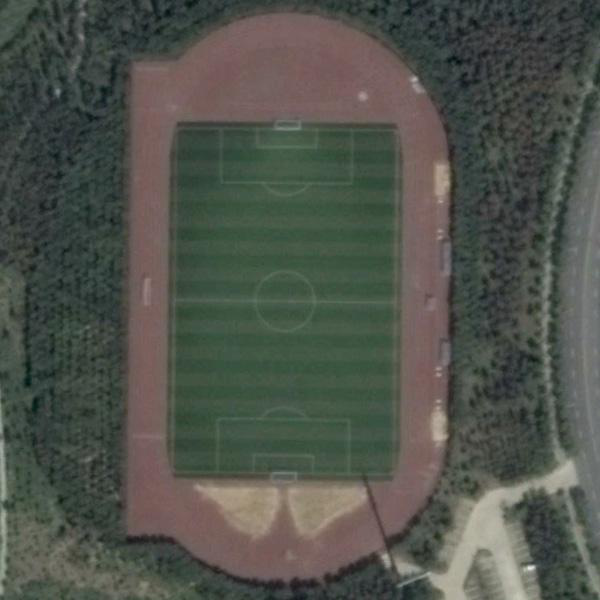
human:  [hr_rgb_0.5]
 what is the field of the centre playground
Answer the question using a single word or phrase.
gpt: football field